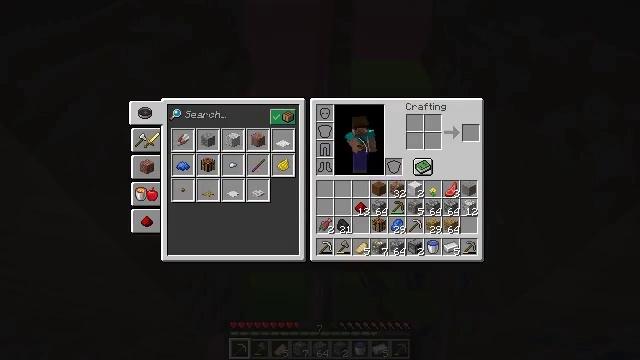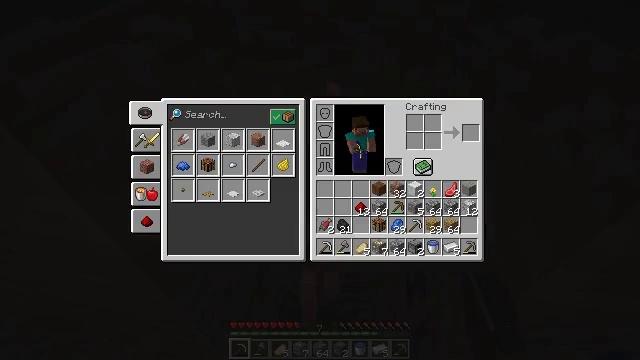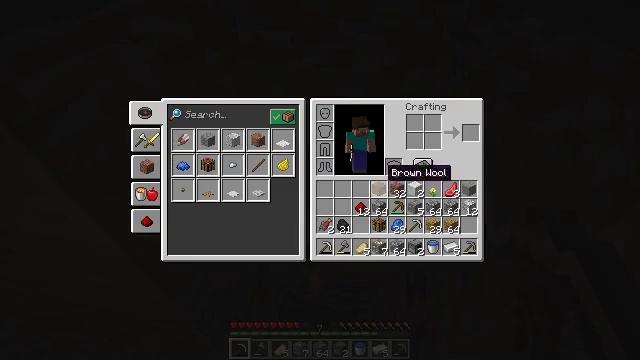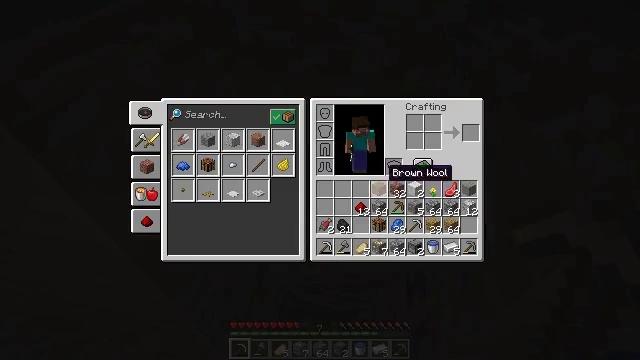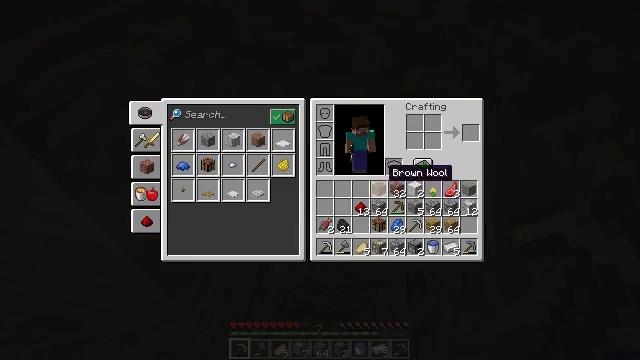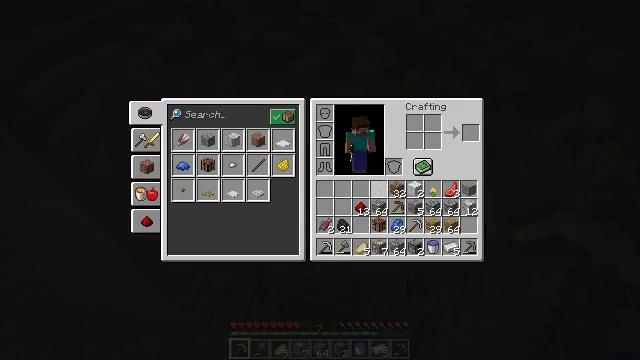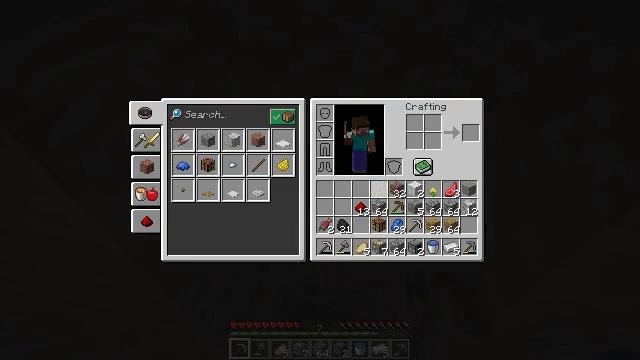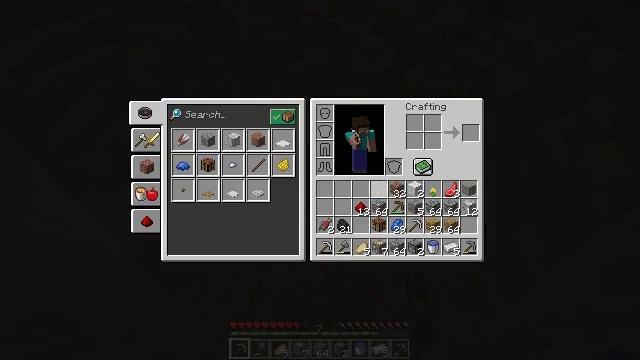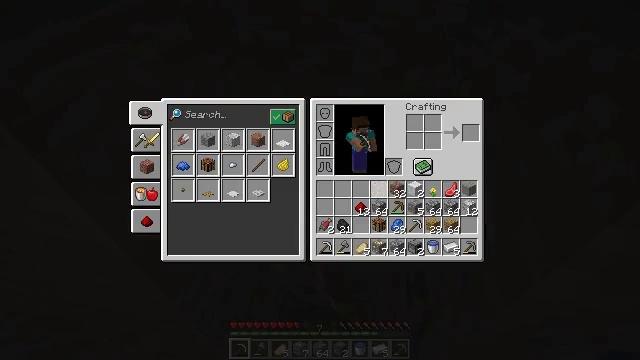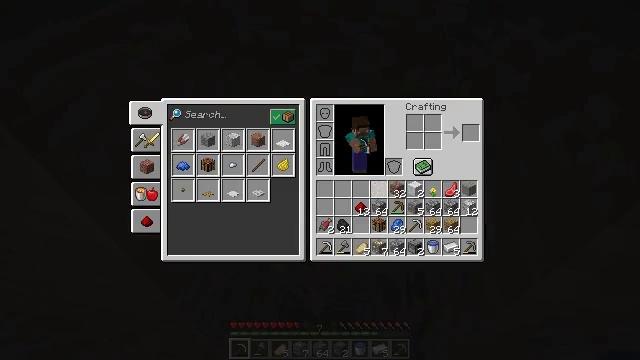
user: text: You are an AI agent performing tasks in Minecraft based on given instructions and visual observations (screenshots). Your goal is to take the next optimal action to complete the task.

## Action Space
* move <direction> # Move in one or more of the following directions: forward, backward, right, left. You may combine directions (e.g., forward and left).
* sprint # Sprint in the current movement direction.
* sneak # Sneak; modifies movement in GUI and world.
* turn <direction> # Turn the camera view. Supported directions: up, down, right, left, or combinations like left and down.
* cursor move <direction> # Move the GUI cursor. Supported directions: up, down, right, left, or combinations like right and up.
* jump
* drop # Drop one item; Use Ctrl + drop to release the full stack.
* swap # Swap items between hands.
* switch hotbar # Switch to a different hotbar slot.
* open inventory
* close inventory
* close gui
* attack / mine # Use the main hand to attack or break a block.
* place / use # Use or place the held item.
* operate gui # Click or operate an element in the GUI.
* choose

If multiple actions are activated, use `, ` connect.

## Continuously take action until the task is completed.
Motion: motion action
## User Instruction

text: Drop a brown wool block.
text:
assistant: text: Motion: sprint, open gui
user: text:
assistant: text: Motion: sprint
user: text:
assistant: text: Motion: sprint
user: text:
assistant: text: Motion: sprint
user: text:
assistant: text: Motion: sprint, drop
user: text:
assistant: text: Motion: sprint, drop
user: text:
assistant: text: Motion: sprint, drop
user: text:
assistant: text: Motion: sprint, drop
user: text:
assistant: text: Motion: sprint
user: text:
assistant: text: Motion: sprint